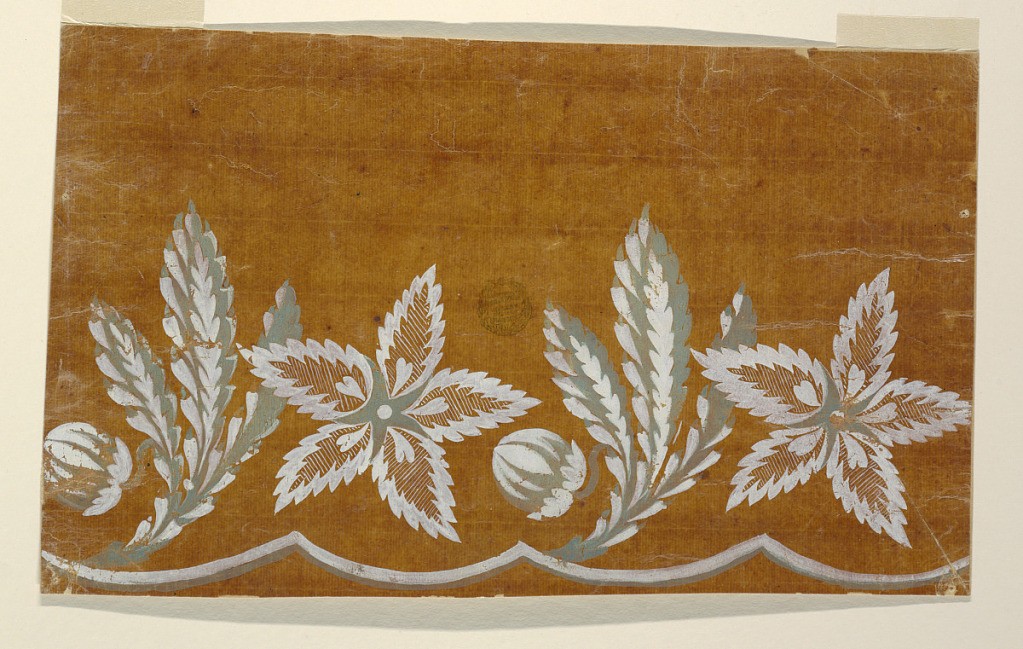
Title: Design for an Embroidered or Woven Horizontal Border of the "Fabrique de St. Ruf," Unfinished
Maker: Fabrique de Saint Ruf, Lyon, France
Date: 1805–1815
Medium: Brush and olive, white gouache on glazed tracing paper pasted on paper
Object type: Drawing
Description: A tripartite leaf from which an acorn-like seed branches off rises from the left hollow of a pair of two waves formed by two stripes. The right part of the leaf is crossed by one of five large leaves forming a rosette. Two repeats are shown.